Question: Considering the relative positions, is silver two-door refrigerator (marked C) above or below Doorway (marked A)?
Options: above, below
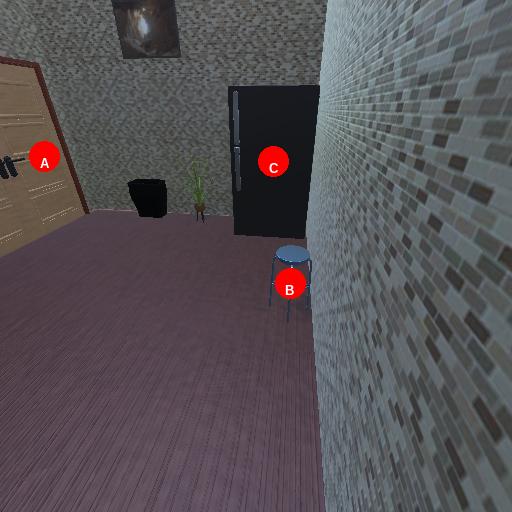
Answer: above